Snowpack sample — Buffalo Mountain, Silverthorne, Colorado, USA (1/25/25, 10:11 AM MST)
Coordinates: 39.6222, -106.1139
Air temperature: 22 °F
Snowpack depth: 110 cm
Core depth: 40 cm
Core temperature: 46.4 °F
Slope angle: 12°, slope face: 102°
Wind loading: high
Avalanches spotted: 0
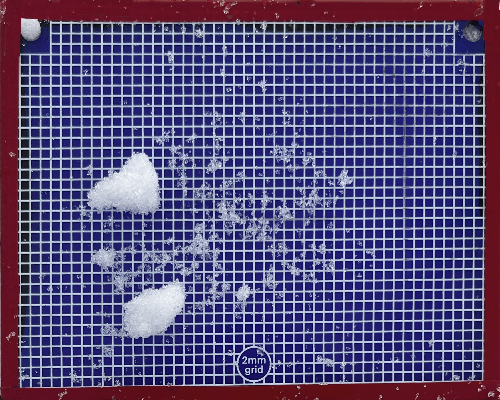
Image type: profile
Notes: No avalanches nearby, collected on the outskirts of a fire break 15 meters from the treeline, on way to Buffalo and Red Mountain